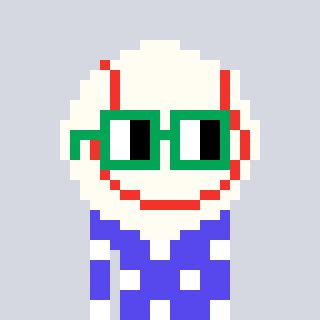
a pixel art character with square green glasses, a baseball ball-shaped head and a computerblue-colored body on a cool background